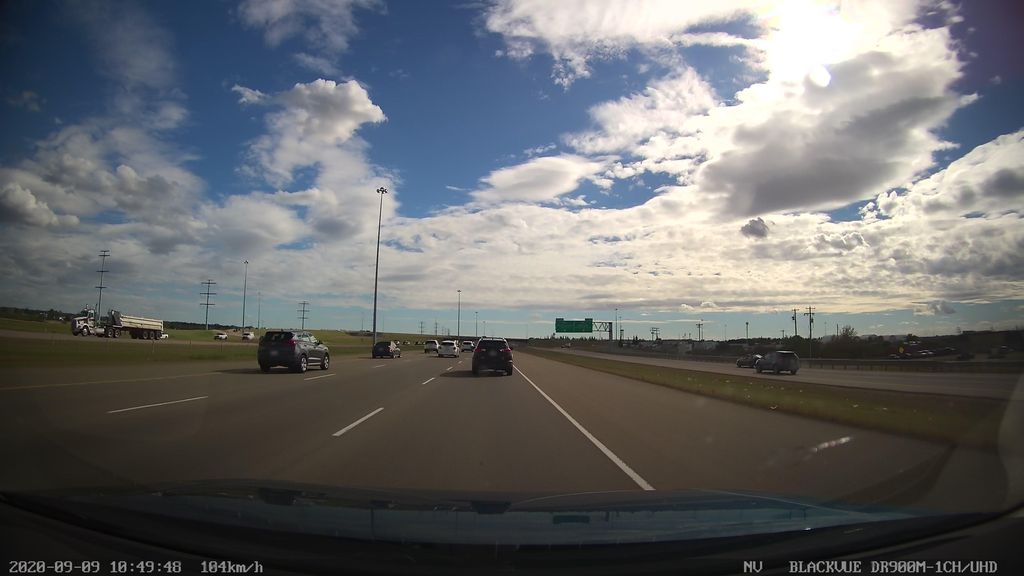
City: edmonton